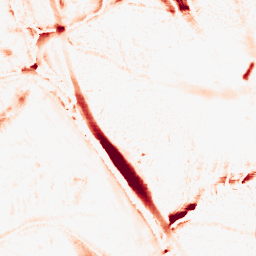
Category: morphological
Decomposition family: morphological_ellipse
Decomposition parameters: operation: opening
width: 20
height: 30
Upsampling method: sinc_blackman
Upsampling parameters: scale: 8
kernel_size: 16
Upsampling scale: 8